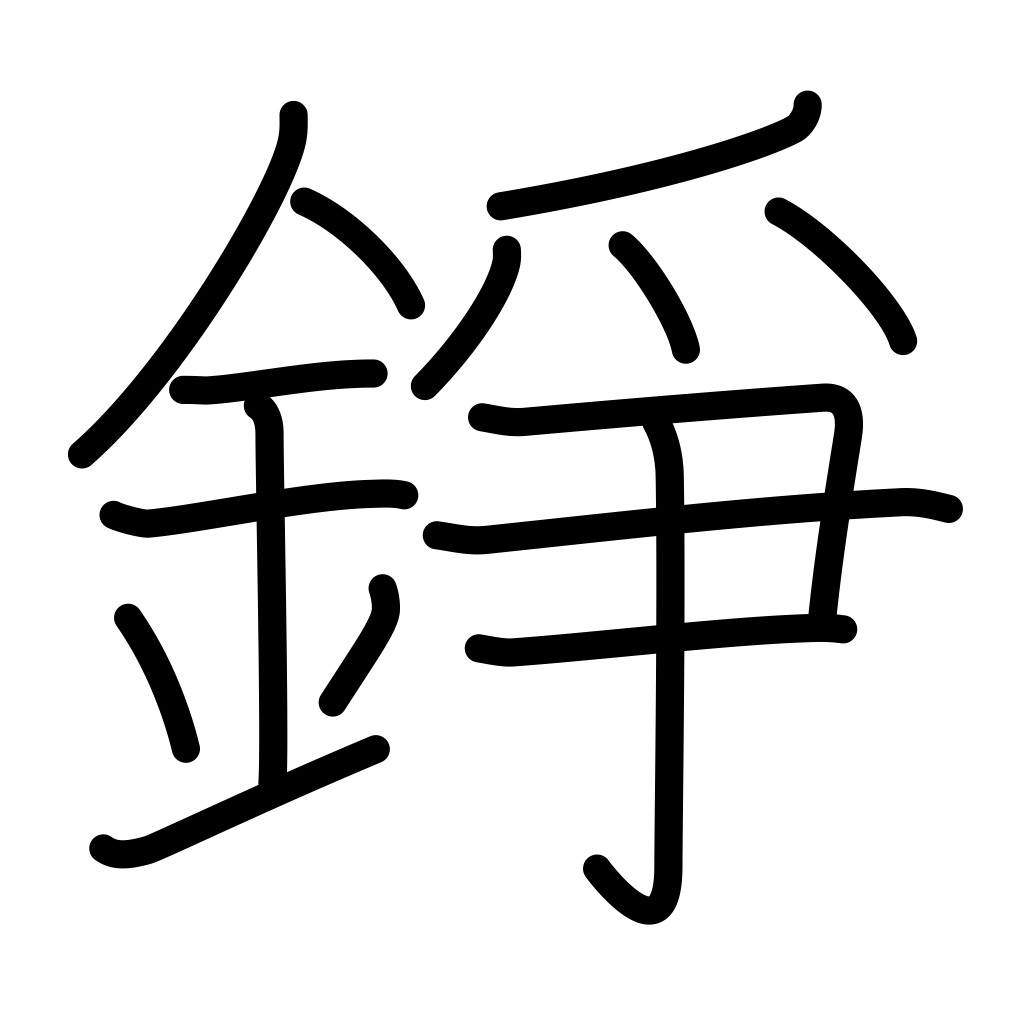
Meaning: gong